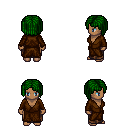
a pixel art fantasy rpg character, female body template, human, dark skin, brown robe, robe skirt, green pageboy hairstyle, four views (front, back, left, right), 2x2 character sprite sheet, small pixel art, hard edges, no anti-aliasing